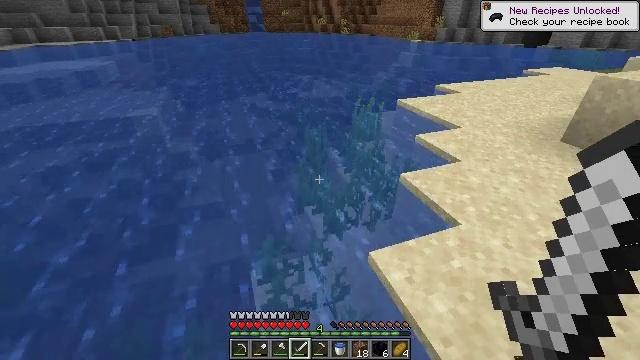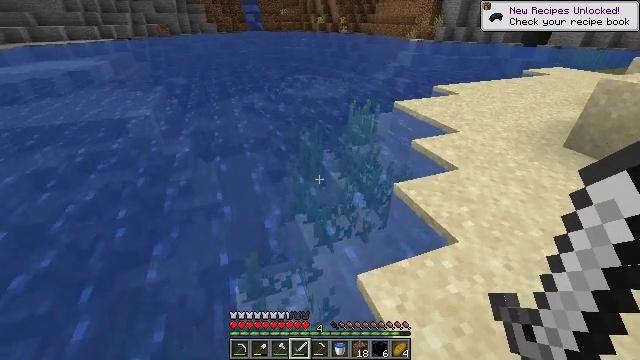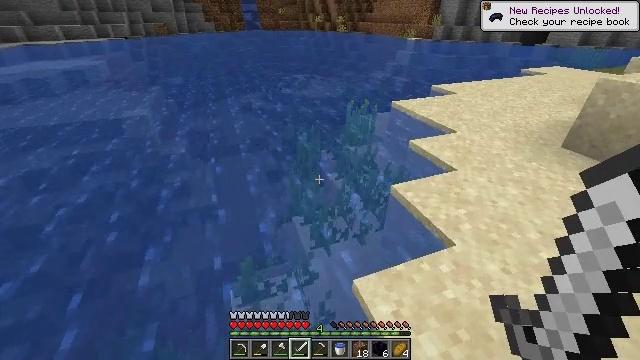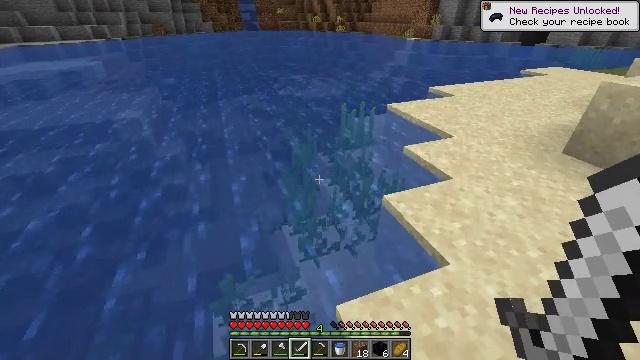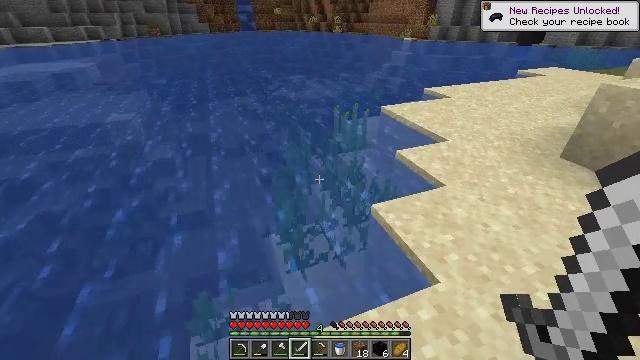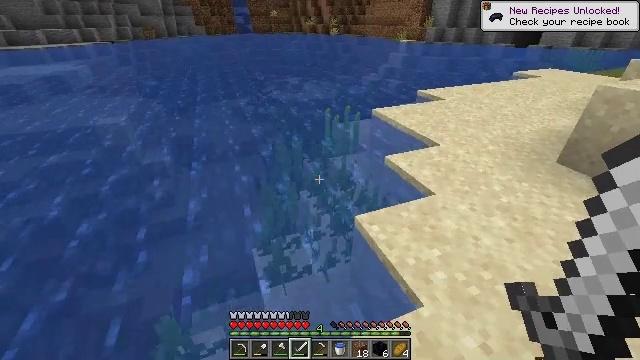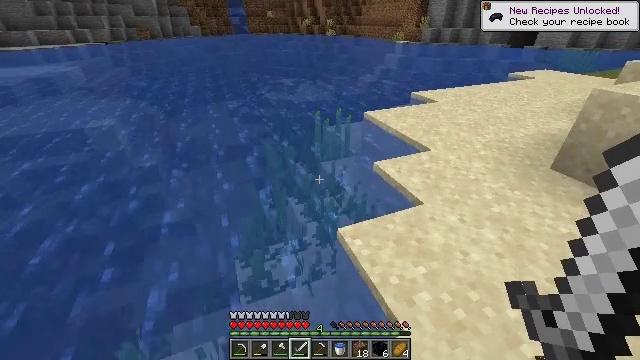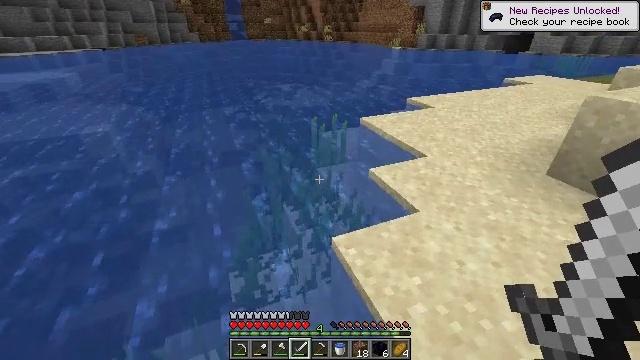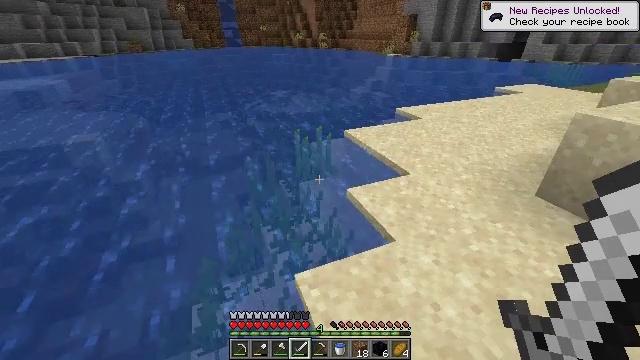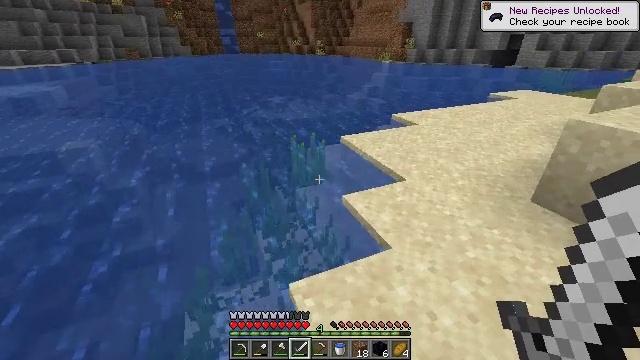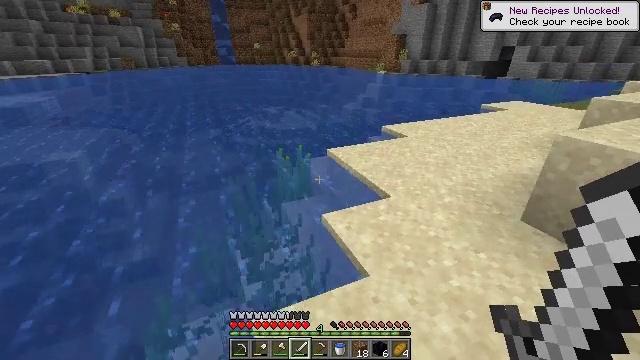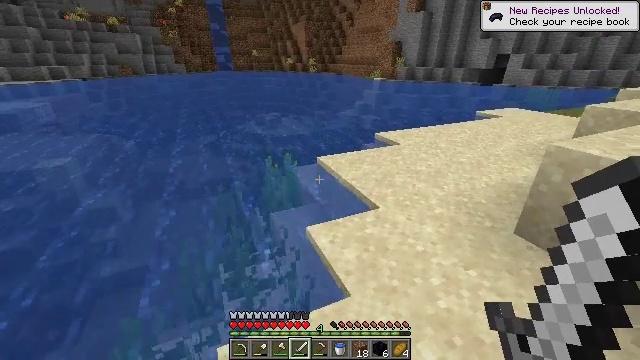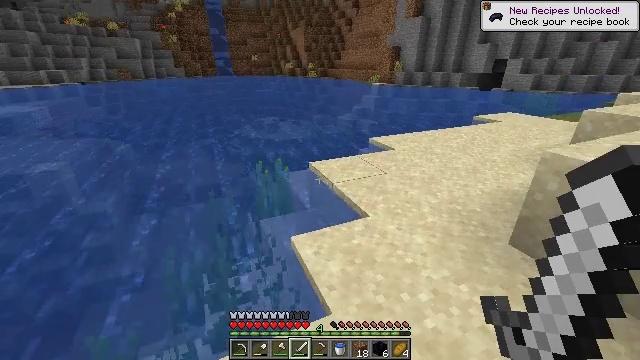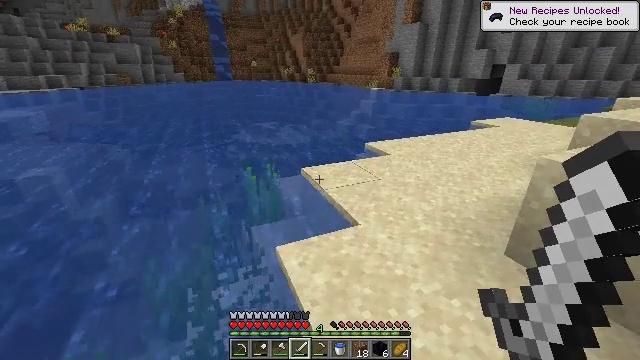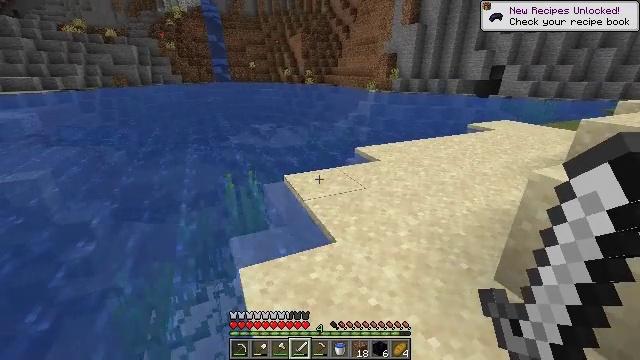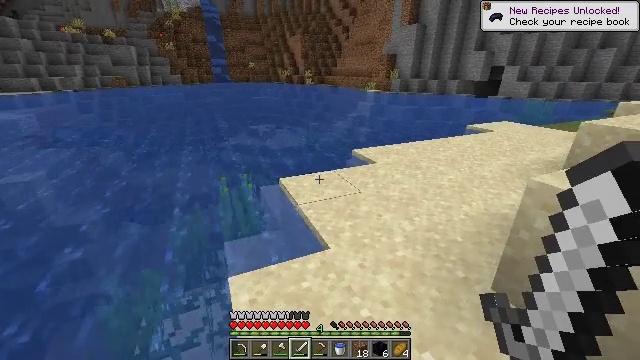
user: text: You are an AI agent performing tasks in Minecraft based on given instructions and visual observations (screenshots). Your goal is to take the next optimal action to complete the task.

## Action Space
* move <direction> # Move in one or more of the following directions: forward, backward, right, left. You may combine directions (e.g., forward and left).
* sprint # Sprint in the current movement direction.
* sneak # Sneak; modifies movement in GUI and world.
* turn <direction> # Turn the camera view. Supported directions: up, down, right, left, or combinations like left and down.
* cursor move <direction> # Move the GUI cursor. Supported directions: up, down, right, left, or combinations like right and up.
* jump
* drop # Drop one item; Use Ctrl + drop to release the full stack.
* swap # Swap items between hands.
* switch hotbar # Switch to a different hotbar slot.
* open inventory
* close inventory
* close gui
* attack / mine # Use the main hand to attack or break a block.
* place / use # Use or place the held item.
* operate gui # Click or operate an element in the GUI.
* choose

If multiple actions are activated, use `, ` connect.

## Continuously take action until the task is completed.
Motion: motion action
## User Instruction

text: Gather tall seagrass in the ocean.
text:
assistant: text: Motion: move forward and move right
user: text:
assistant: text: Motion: move forward and move right
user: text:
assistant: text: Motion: move forward and move right
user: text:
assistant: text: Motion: move forward and move right
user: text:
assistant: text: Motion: move forward and move right
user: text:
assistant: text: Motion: move forward and move right
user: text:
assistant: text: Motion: move forward and move right, turn up
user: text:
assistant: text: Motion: move forward and move right, turn up
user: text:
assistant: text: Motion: move forward and move right, turn up
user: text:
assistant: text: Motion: move forward and move right, turn up
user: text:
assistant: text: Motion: move forward and move right, turn up
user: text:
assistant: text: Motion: move forward and move right
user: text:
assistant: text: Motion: move forward and move right
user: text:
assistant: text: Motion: move forward and move right
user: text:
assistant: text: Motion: move forward and move right
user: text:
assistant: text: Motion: move forward and move right
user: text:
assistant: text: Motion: move forward and move right
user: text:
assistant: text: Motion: move forward and move right
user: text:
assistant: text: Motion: move forward and move right
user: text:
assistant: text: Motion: move forward and move right
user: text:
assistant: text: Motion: move forward and move right
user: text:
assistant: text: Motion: move right, turn up
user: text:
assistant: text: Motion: move right, turn right and up
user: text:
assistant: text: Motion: move right, turn right and up
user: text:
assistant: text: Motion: move right, turn right and up
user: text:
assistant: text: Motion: move right, turn right and up
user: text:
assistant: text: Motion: move forward and move right
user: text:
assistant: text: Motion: move forward and move right
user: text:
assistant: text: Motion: move forward and move right
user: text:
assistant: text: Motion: move forward and move right